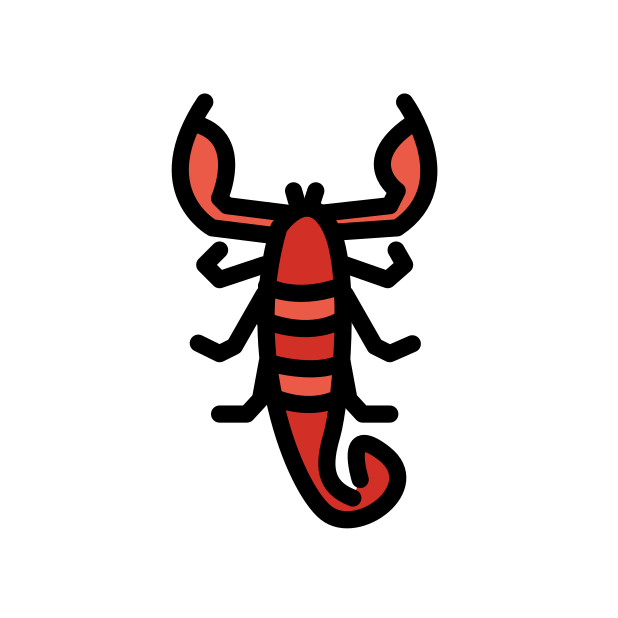
scorpion